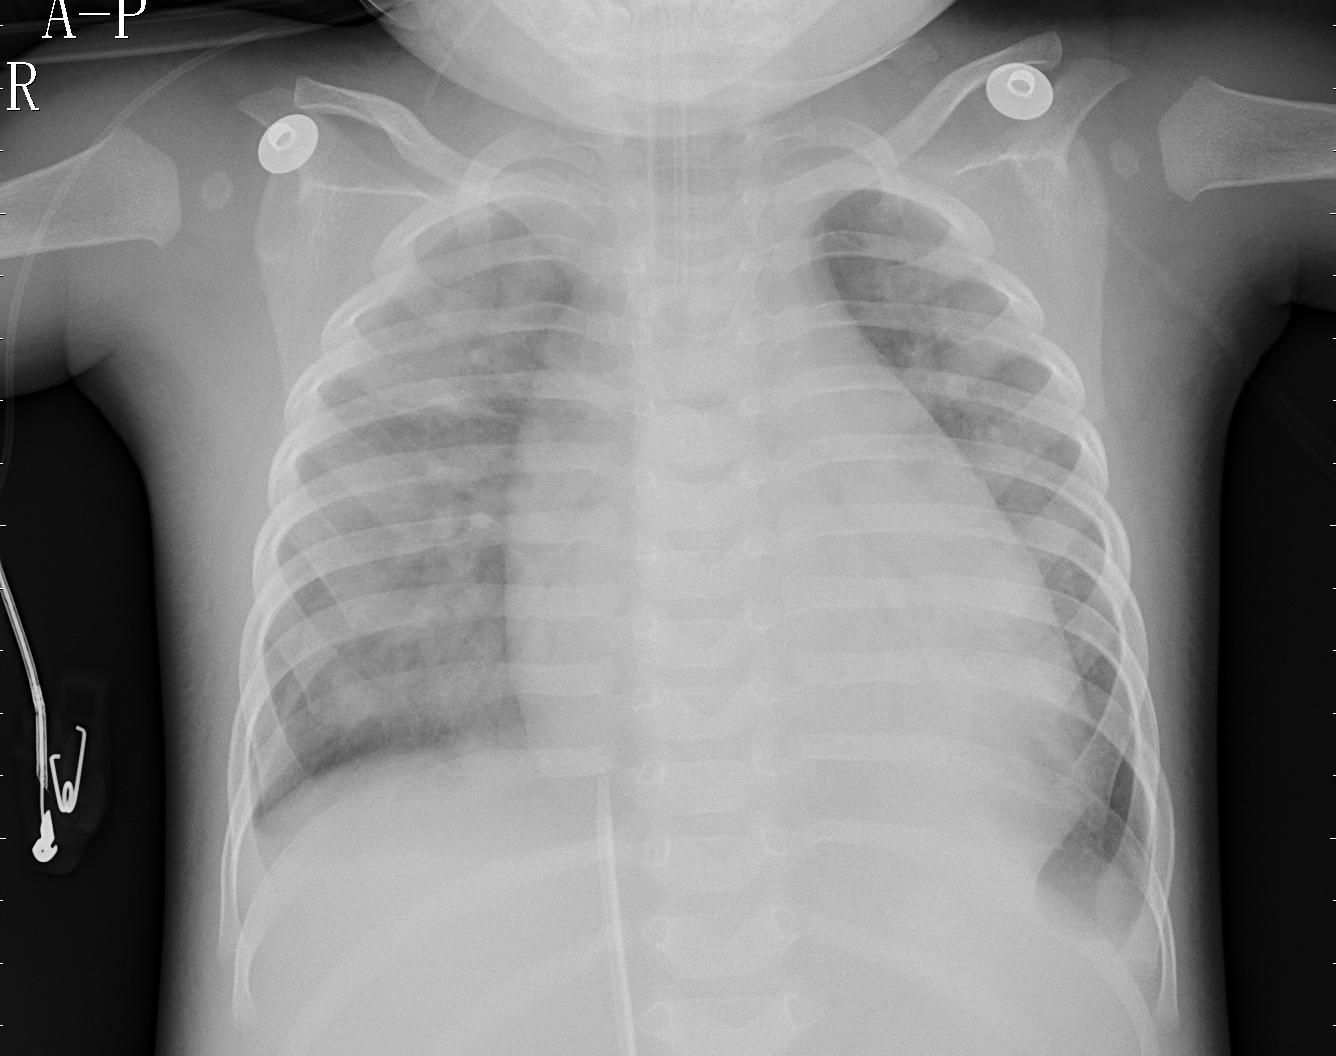
Diagnosis: PNEUMONIA